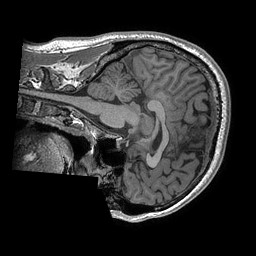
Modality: T1w
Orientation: sagittal
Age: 26
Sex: male
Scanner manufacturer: ge
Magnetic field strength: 3 T
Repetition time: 0.006652 s
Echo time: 0.002928 s